Question: I am trying to write a code that automatically adds items into the shopping cart
Here is the screen shot after I pressed the 'add to cart' bottom

### My code:
'''
import requests
import time
t = int(round((time.time())*1000))
session = requests.session()
get =session.get('https://24h.pchome.com.tw/prod/DGBJAF-A900962EG?fq=/S/DGCV0M')
cookies = get.cookies.get_dict()
headers = {'user-agent': 'Mozilla/5.0 (Windows NT 10.0; Win64; x64)
AppleWebKit/537.36 (KHTML, like Gecko) Chrome/93.0.4577.82
Safari/537.36'}
snap_up = session.get(f'https://24h.pchome.com.tw/prod/cart/v1/prod/DGBJAFA900962EG-000/snapup?_{t}',headers=headers, cookies=cookies)
print(snap_up.text)
'''
this request should get a response like this (viewed in DevTools,Network in chrome):
'''
{"Expire":15,"Status":"OK","MACExpire":"2021\/09\/21 20:21:07","MAC":"f7cfcd2"}
'''
however, I got
'''
{"Expire":15,"Status":"ProdLocked","MACExpire":"","MAC":""}
'''
Can anybody help me to solve this? I don't know what's wrong with my code.
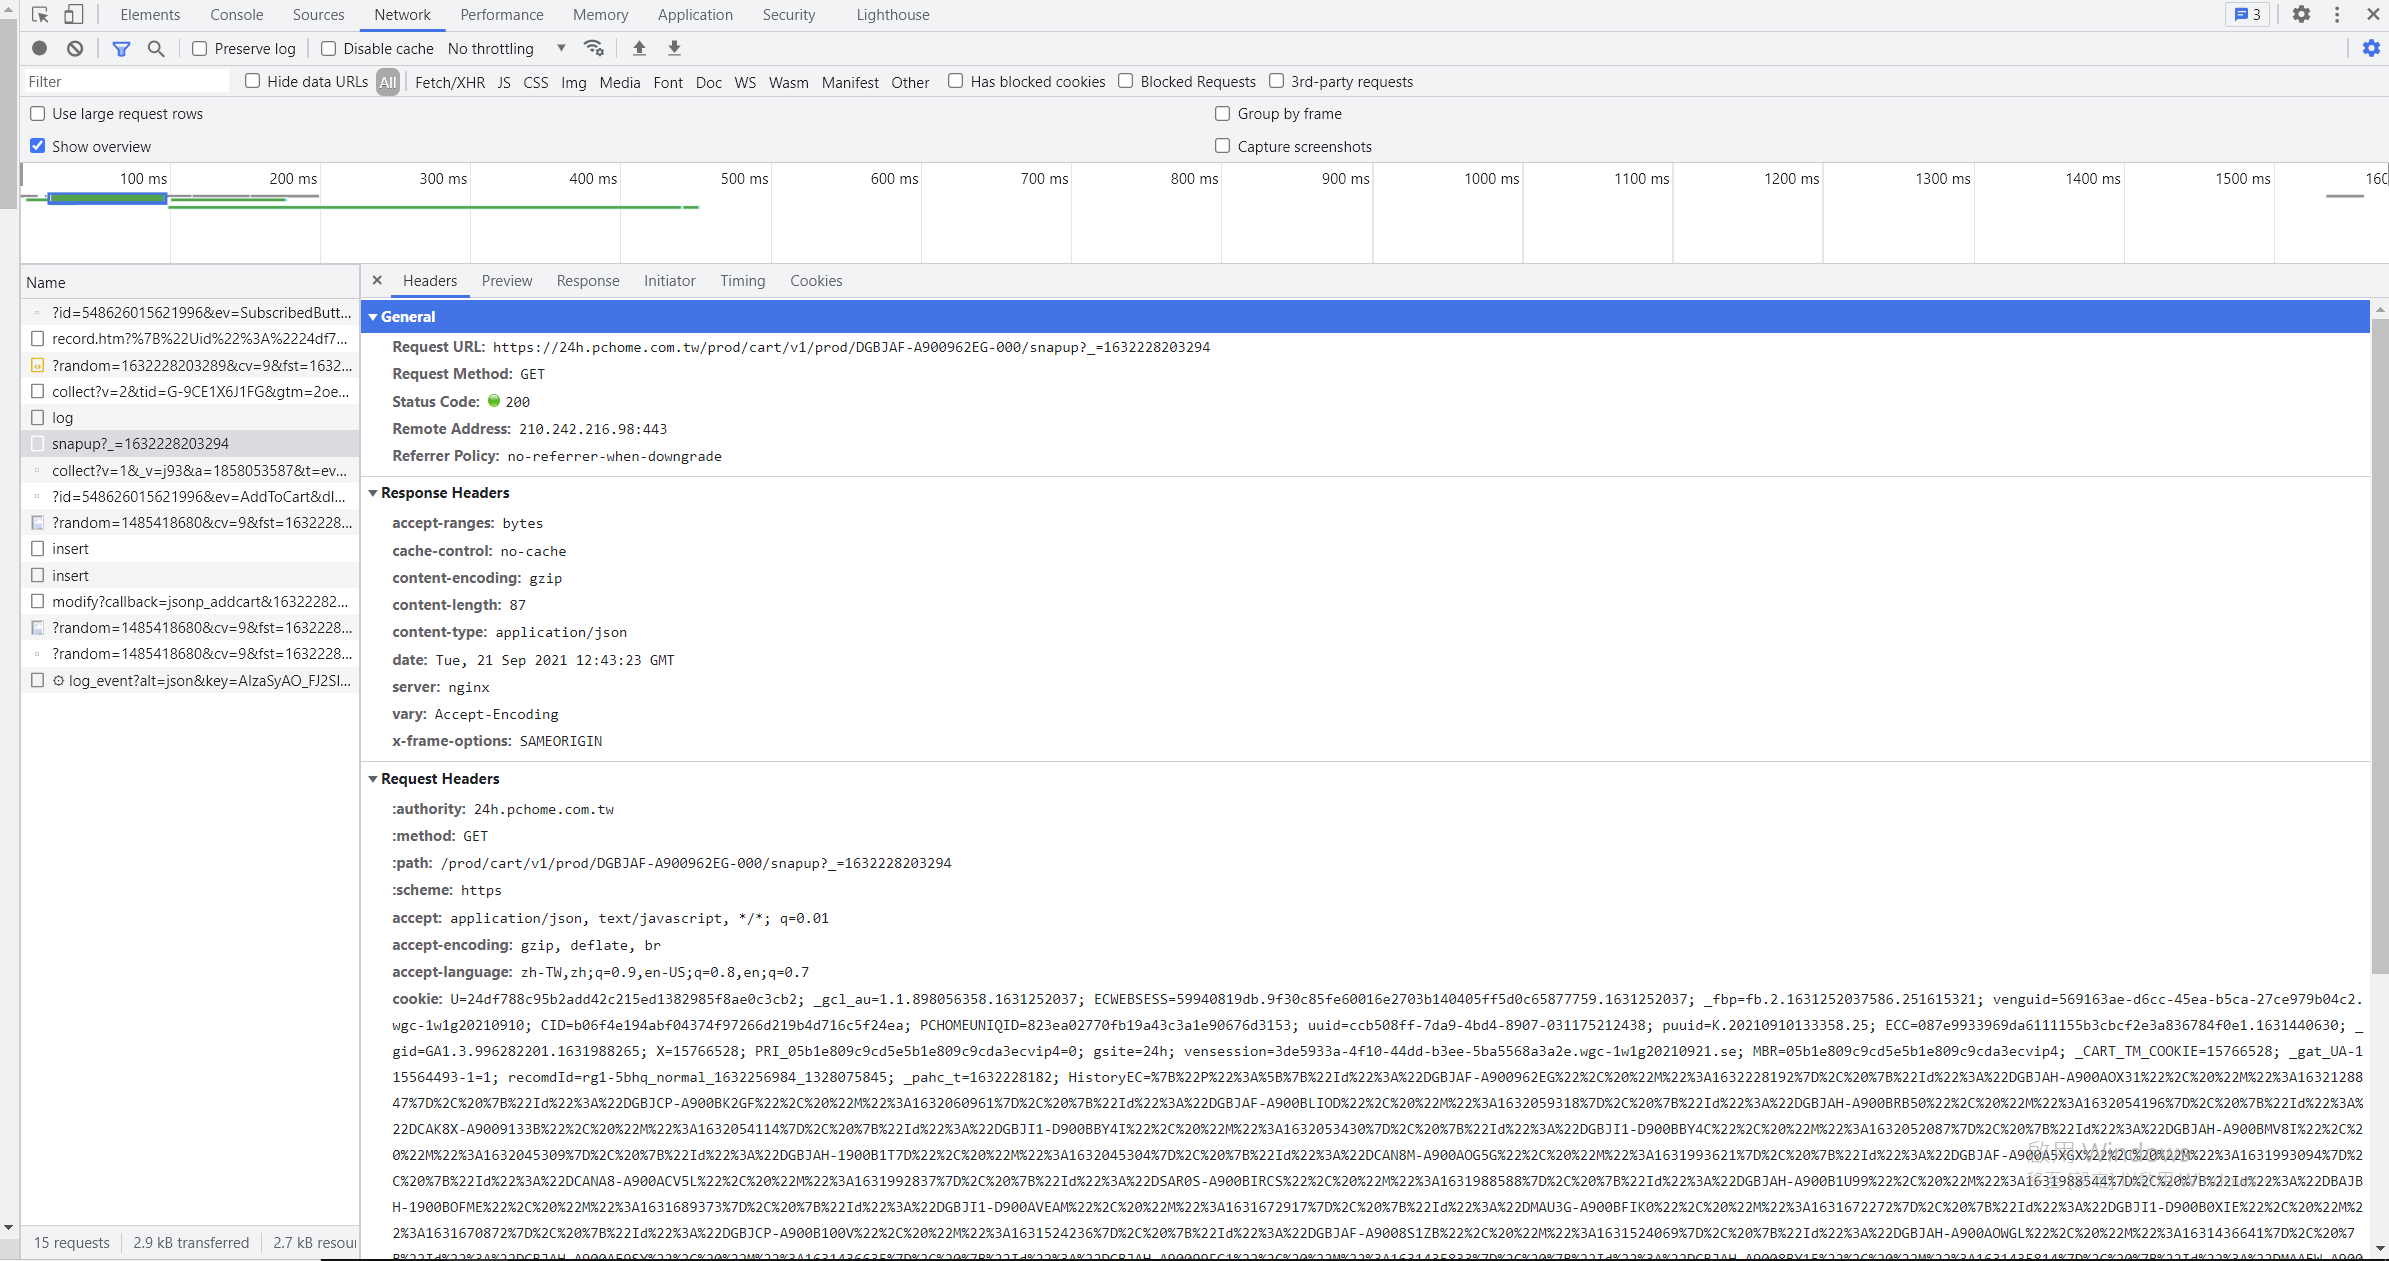
Answer: #
## Fixing your GET request
To make your GET request work same as in the browser, you need to set some request-headers. See the curl command, copied from browser's Network tab:
'''
curl 'https://24h.pchome.com.tw/prod/cart/v1/prod/DGBJAF-A900962EG-000/snapup?_=1632285660820' -H 'User-Agent: Mozilla/5.0 (X11; Ubuntu; Linux x86_64; rv:92.0) Gecko/20100101 Firefox/92.0' -H 'Accept: application/json, text/javascript, */*; q=0.01' -H 'Accept-Language: en-US,en;q=0.5' --compressed -H 'Referer: https://24h.pchome.com.tw/prod/DGBJAF-A900962EG?fq=/S/DGCV0M' -H 'X-Requested-With: XMLHttpRequest' -H 'Connection: keep-alive' -H 'Cookie: ECC=e66160898a790f09da3ec9c2abfe97da519c81af.<PHONE>; venguid=fd6d2088-7179-447f-8f7b-f4139bf914f8.wgc-7l7c20210922; vensession=955841cd-8920-4952-9b06-dfd7f201f085.wgc-1w1g20210922.se; uuid=xxx-3736b290-822d-41fe-9127-7e93c02b839e; puuid=K.20210922123847.0; U=3e04245bd80981fb53ed5d9b310835de45f63c2b; ECWEBSESS=cd4e358826.eebc03d8efde55c3591e6ba2832582ae63a3f66e.<PHONE>; HistoryEC=%7B%22P%22%3A%5B%7B%22Id%22%3A%22DGBJAF-A900962EG%22%2C%20%22M%22%3A1632285645%7D%5D%2C%20%22T%22%3A1%7D; _CART_TM_COOKIE=e66160898a790f09da3ec9c2abfe97da519c81af.<PHONE>; PCHOMEUNIQID=3a01a5be33347fb29d85542b1f6aba0b' -H 'Sec-Fetch-Dest: empty' -H 'Sec-Fetch-Mode: cors' -H 'Sec-Fetch-Site: same-origin' -H 'Sec-GPC: 1'
'''
Here particularly the header ('-H 'Cookie:') will transfer your session state. With above request, you will get a valid 'MAC' in the JSON response:
'''
{"Expire":15,"Status":"OK","MACExpire":"2021\/09\/22 12:44:01","MAC":"6b4df23"}
'''
The 'MAC' related response data you will use next to add an item.
## Adding items to a shopping cart
In your case ("adding items to a shopping cart") there is more to do than simply:
'''
GET https://24h.pchome.com.tw/prod/cart/v1/prod/DGBJAFA900962EG-000/snapup?_{t}
'''
### Look for POST or PUT requests
Creating or adding via REST is usually done by HTTP methods 'POST' or 'PUT'.
Look for all requests in your DevTool's "Network" tab after the click:
- -
For example the POST:
'''
curl 'https://24h.pchome.com.tw/fscart/index.php/prod/modify?callback=jsonp_addcart&1632285662019' -X POST -H 'User-Agent: Mozilla/5.0 () Gecko/20100101 Firefox/92.0' -H 'Accept: text/javascript, application/javascript, application/ecmascript, application/x-ecmascript, */*; q=0.01' -H 'Accept-Language: en-US,en;q=0.5' --compressed -H 'Referer: https://24h.pchome.com.tw/prod/DGBJAF-A900962EG?fq=/S/DGCV0M' -H 'Content-Type: application/x-www-form-urlencoded' -H 'X-Requested-With: XMLHttpRequest' -H 'Origin: https://24h.pchome.com.tw' -H 'Connection: keep-alive' -H 'Cookie: ECC=e66160898a790f09da3ec9c2abfe97da519c81af.<PHONE>; venguid=fd6d2088-7179-447f-8f7b-f4139bf914f8.wgc-7l7c20210922; vensession=955841cd-8920-4952-9b06-dfd7f201f085.wgc-1w1g20210922.se; uuid=xxx-3736b290-822d-41fe-9127-7e93c02b839e; puuid=K.20210922123847.0; U=3e04245bd80981fb53ed5d9b310835de45f63c2b; ECWEBSESS=cd4e358826.eebc03d8efde55c3591e6ba2832582ae63a3f66e.<PHONE>; HistoryEC=%7B%22P%22%3A%5B%7B%22Id%22%3A%22DGBJAF-A900962EG%22%2C%20%22M%22%3A1632285645%7D%5D%2C%20%22T%22%3A1%7D; _CART_TM_COOKIE=e66160898a790f09da3ec9c2abfe97da519c81af.<PHONE>; PCHOMEUNIQID=3a01a5be33347fb29d85542b1f6aba0b' -H 'Sec-Fetch-Dest: empty' -H 'Sec-Fetch-Mode: cors' -H 'Sec-Fetch-Site: same-origin' -H 'Sec-GPC: 1' -H 'TE: trailers' --data-raw 'data=%7B%22G%22%3A%5B%5D%2C%22A%22%3A%5B%5D%2C%22B%22%3A%5B%5D%2C%22TB%22%3A%2224H%22%2C%22TP%22%3A2%2C%22T%22%3A%22ADD%22%2C%22TI%22%3A%22DGBJAF-A900962EG-000%22%2C%22RS%22%3A%22DGCV0M%22%2C%22YTQ%22%3A1%2C%22CAX%22%3A%226b4df23%22%2C%22CAXE%22%3A%222021%2F09%2F22%2012%3A44%3A01%22%7D'
'''
### Reproducing the request
The order-data:
- '"TI":"DGBJAF-A900962EG-000"'- '"YTQ":1'- '"T":"ADD"'- '"CAX":"6b4df23"''"CAXE":"2021/09/22 12:44:01"'
is posted as with request-header ''Content-Type: application/x-www-form-urlencoded'':
'''
"{"G":[],"A":[],"B":[],"TB":"24H","TP":2,"T":"ADD","TI":"DGBJAF-A900962EG-000","RS":"DGCV0M","YTQ":1,"CAX":"6b4df23","CAXE":"2021/09/22 12:44:01"}"
'''